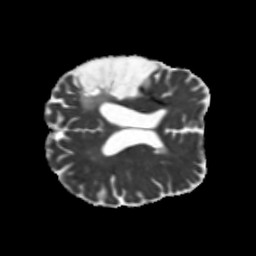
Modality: MD
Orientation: axial
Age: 66
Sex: male
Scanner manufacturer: siemens
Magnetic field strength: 3 T
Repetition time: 5.25 s
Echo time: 0.08 s